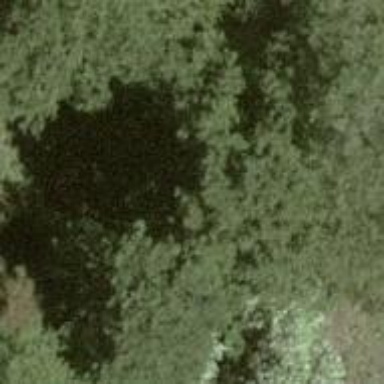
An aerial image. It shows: Single tag "natural: tree."